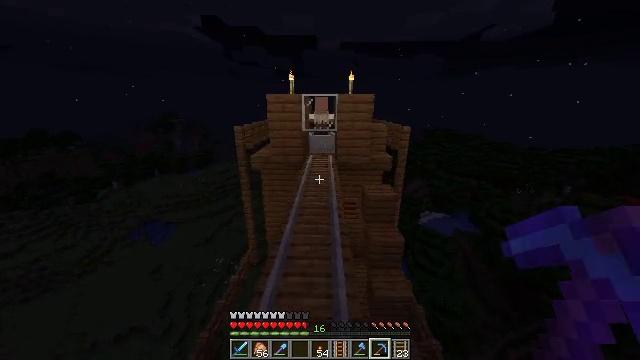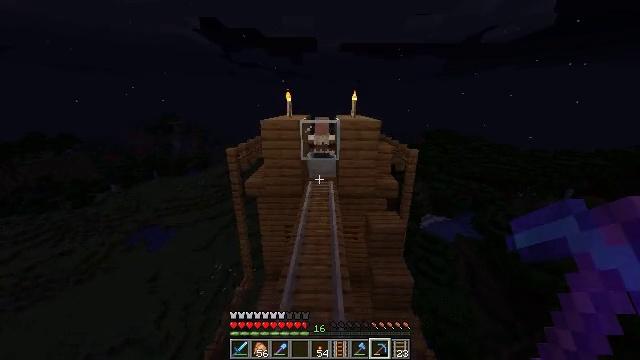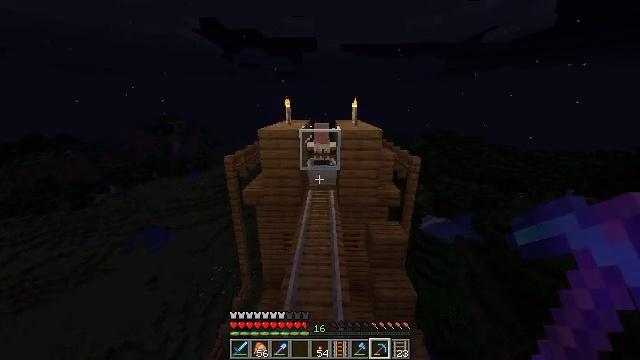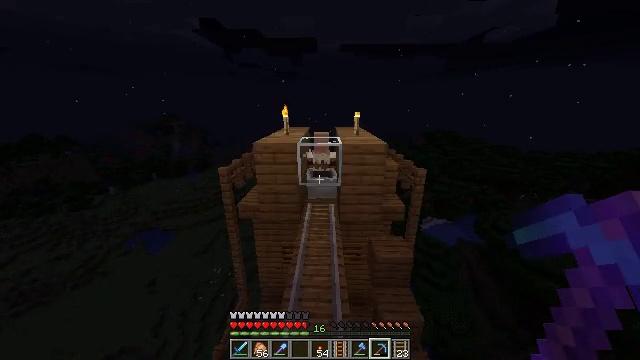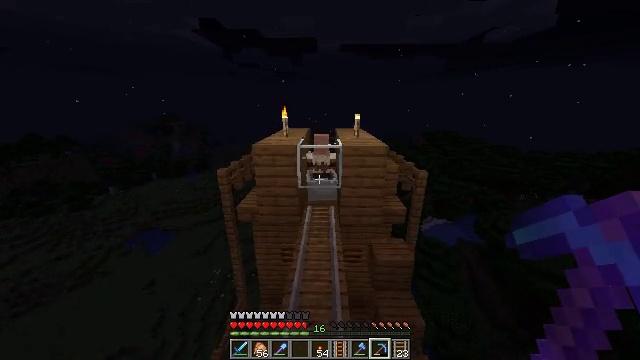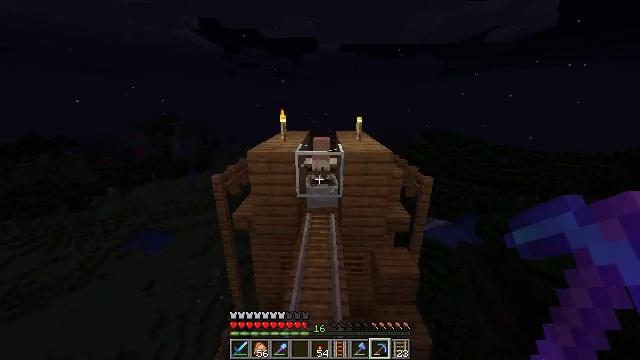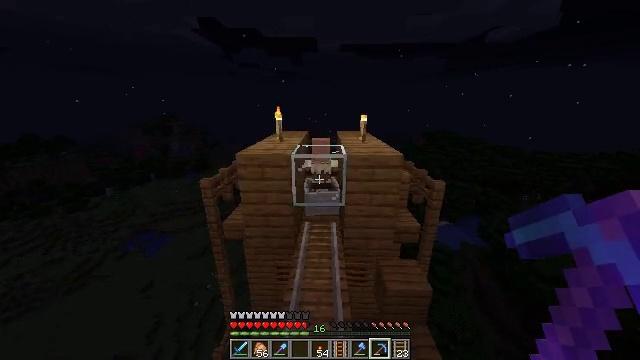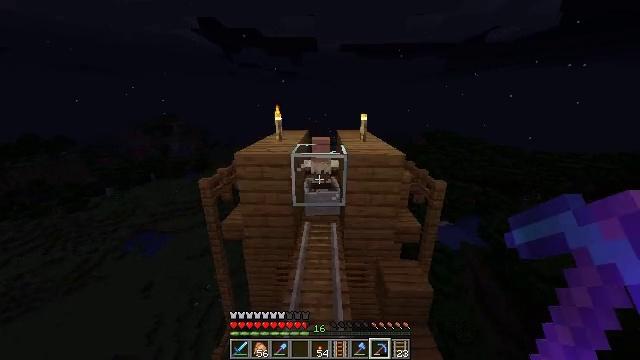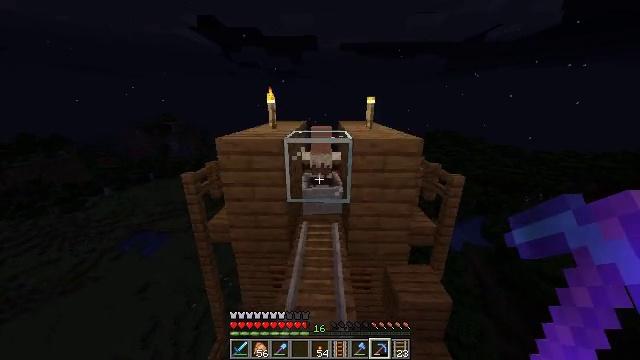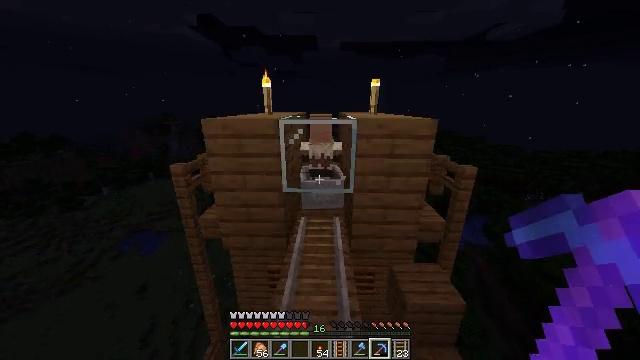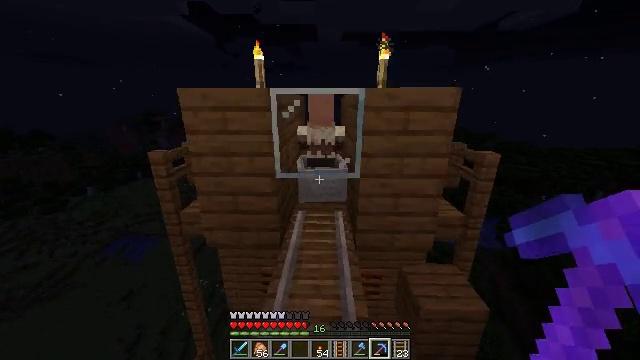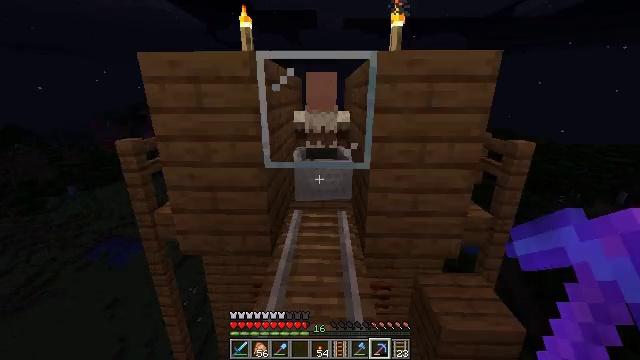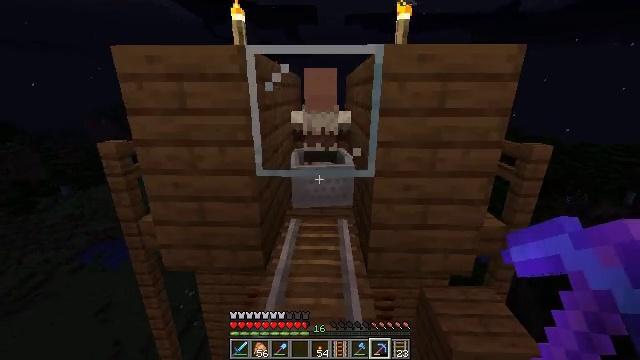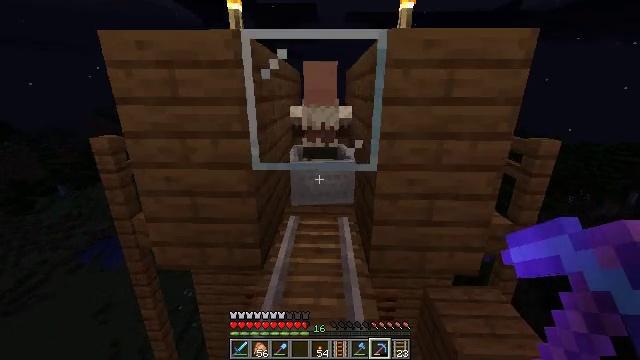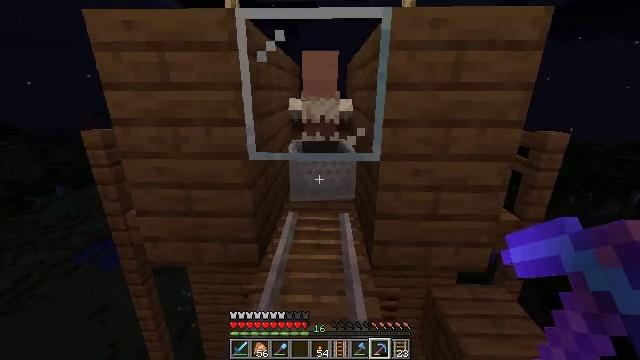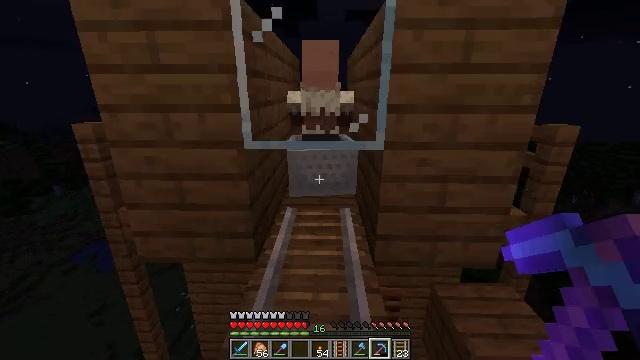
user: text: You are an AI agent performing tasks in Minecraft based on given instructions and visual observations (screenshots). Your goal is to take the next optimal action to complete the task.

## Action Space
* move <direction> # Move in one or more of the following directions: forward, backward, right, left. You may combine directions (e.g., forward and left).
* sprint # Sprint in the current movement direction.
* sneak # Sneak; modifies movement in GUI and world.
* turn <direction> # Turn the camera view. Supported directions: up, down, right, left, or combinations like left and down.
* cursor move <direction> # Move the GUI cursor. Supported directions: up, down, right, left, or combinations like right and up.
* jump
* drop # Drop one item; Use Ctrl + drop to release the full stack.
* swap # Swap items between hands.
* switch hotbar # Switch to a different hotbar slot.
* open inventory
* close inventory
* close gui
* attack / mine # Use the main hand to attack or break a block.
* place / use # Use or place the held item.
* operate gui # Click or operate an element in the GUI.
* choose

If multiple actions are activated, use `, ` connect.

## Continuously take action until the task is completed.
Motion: motion action
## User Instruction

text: Shatter the glass to collect it.
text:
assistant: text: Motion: move forward, jump
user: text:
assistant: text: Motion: move forward, jump
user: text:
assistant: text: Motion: move forward, jump
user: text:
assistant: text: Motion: move forward, jump
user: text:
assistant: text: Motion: move forward, jump
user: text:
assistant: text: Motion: move forward, jump
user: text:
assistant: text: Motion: move forward, jump
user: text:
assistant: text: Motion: move forward
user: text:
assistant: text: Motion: no_op
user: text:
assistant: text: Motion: no_op
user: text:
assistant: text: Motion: no_op
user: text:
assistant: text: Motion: sneak
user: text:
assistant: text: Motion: sneak
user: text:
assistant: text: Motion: sneak
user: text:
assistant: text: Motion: move forward, sneak
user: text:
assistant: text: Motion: move forward, sneak
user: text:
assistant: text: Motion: move forward, sneak
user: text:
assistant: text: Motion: move forward, sneak
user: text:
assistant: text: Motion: move forward, sneak
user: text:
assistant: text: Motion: move forward, sneak
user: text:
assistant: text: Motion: sneak
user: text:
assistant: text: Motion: sneak
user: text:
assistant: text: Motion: sneak, turn left
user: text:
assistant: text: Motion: sneak, turn left
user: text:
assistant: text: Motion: move forward, sneak
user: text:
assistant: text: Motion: move forward, sneak
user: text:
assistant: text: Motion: move forward, sneak
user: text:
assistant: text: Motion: sneak, attack / mine
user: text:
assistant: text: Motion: sneak, attack / mine
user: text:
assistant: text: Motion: sneak, attack / mine